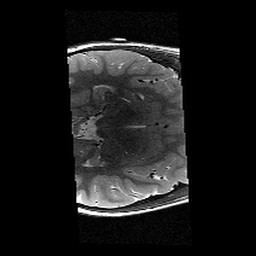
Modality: T2w
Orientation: axial
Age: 10
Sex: female
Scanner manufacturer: siemens
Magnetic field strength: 3 T
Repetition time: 9.23 s
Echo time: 0.067 s